Question: This is my view layout in storybaord:

My Scroll view frame is set to be '320x568', and in my view controller I have set
'''
self.scrollView.scrollEnabled = YES;
[self.scrollView setContentSize:CGSizeMake(320,1000)];//obviously content is larger than frame
'''
However, the scroll still doesn't work. So I enabled vertical bounce, and found that every time when I drag down it just bounces back to original position. Can anyone help me fix this issue?
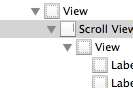
Answer: First turn off AutoLayout - click on scrollview and uncheck Use AutoLayout
In your .h file add the UIScrollViewDelegate for example:
'@interface myViewController : UIViewController <UIScrollViewDelegate>'
In your .m file in viewDidLoad set
'''
self.myScrollView.delegate = self;
self.myscrollView.scrollEnabled = YES;
self.myscrollView.contentSize=CGSizeMake(320.0, 1094.0);
'''
keep Bounces ON and set scrollview frame 320 X 960